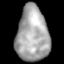
Tissue: lung
Cell type: Epithelial cells
Senescence score: 0.1966
Nuclear area (px): 1727
Mean DAPI intensity: 166.853